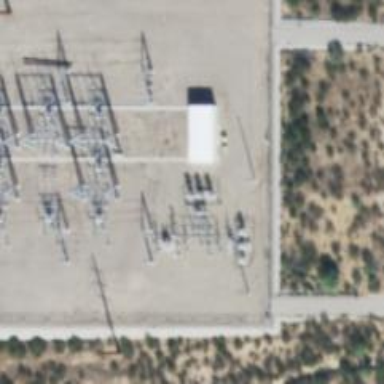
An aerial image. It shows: Switch used for power control.